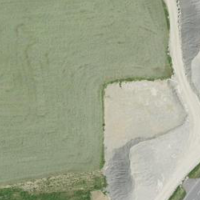
EUNIS habitat code: 56
Species observed at this site:
Dioscorea communis